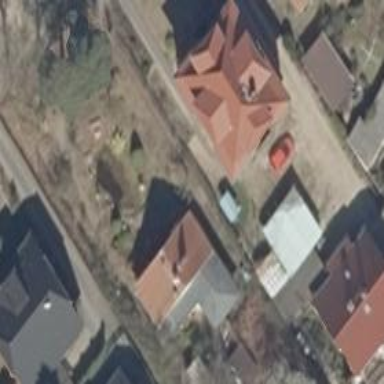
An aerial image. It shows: Residential building with hipped roof.